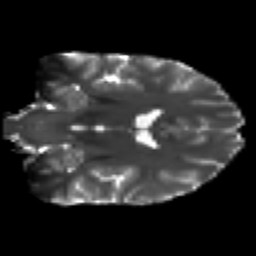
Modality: T2w
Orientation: coronal
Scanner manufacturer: ge
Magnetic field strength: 3 T
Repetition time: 7.98 s
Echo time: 0.0701 s